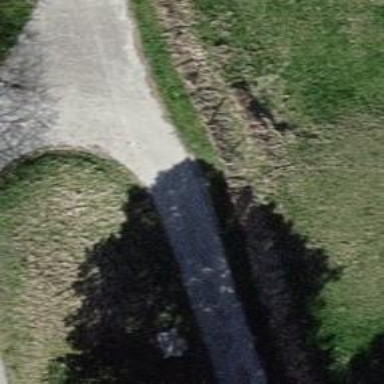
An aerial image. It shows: Bench for seating.